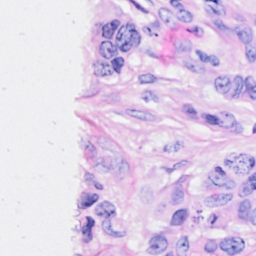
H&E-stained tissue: Breast